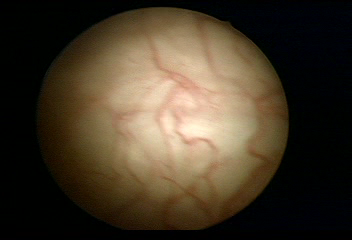
Modality: WLC
Class: Normal mucosa
Bladder cancer association: No